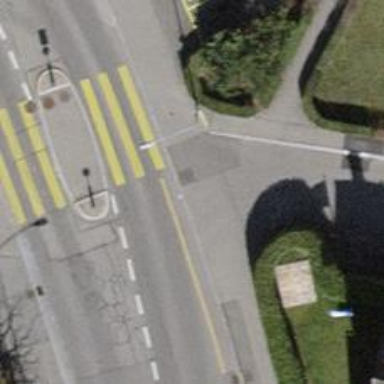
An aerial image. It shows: Unmarked crossing with traffic calming table.